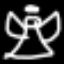
Label: angel